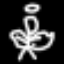
Label: angel